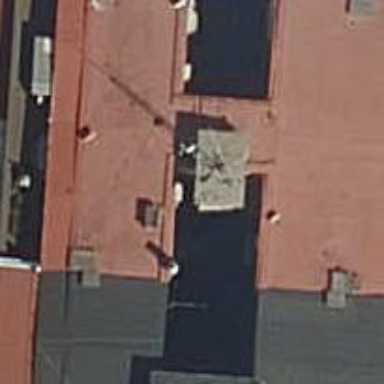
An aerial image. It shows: Part of building.